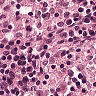
Metastatic tissue present: no